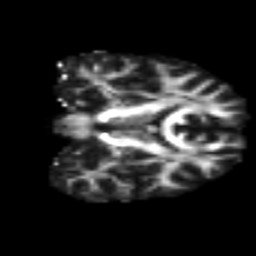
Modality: FA
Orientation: coronal
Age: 24
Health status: ill
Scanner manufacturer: philips
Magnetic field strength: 3 T
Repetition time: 9 s
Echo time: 0.127 s